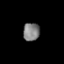
Tissue: prostate
Cell type: T cells
Senescence score: 0.2942
Nuclear area (px): 292
Mean DAPI intensity: 128.096